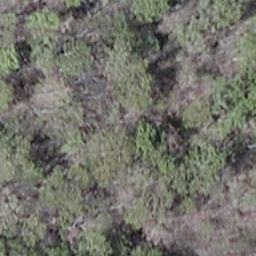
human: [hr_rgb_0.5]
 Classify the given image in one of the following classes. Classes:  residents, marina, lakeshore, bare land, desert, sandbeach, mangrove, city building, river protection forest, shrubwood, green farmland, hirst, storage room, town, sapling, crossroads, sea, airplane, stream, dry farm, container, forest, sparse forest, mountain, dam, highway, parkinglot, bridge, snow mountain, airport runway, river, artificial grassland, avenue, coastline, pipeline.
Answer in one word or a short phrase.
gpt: shrubwood